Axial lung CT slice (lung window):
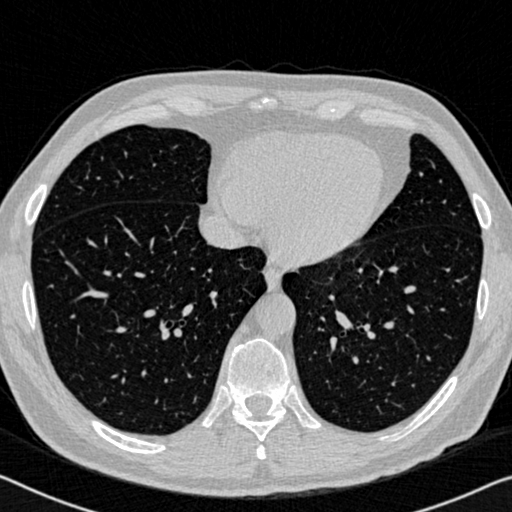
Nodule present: no